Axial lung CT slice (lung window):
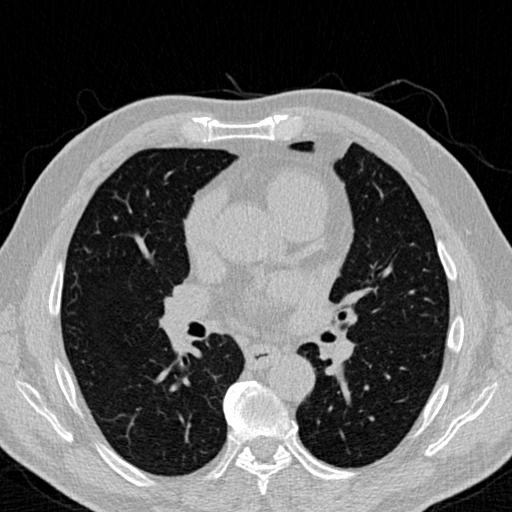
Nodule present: no